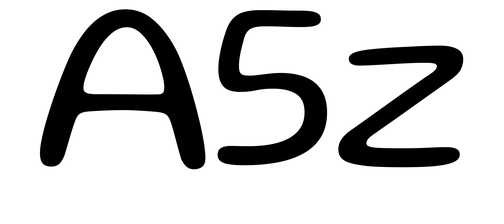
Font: Gluten_Light